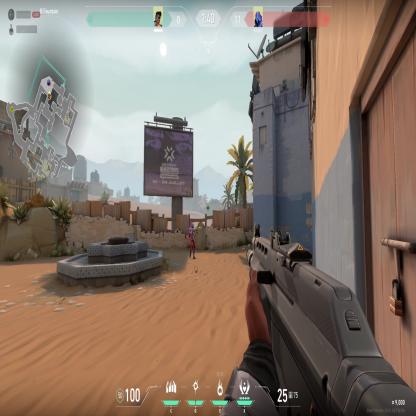
Label: enemy